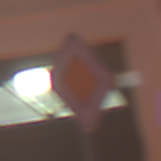
Verkehrszeichen: Vorfahrtsstrasse
Umgebung: Outdoor, Urban
Tageszeit: Night
Wetter: Overcast
Licht: Artificial
Jahreszeit: Winter
Kontrast: MediumContrast